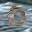
Label: 0